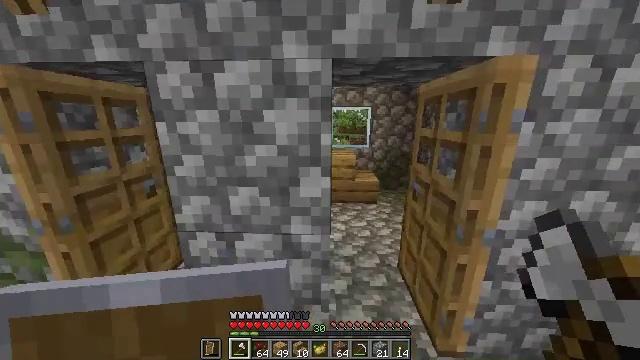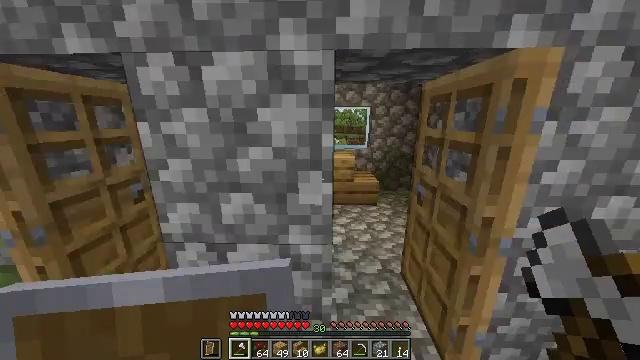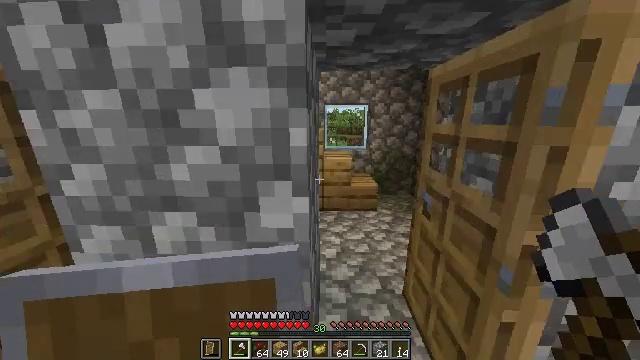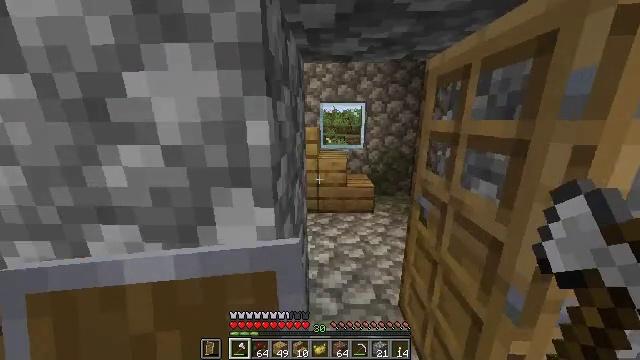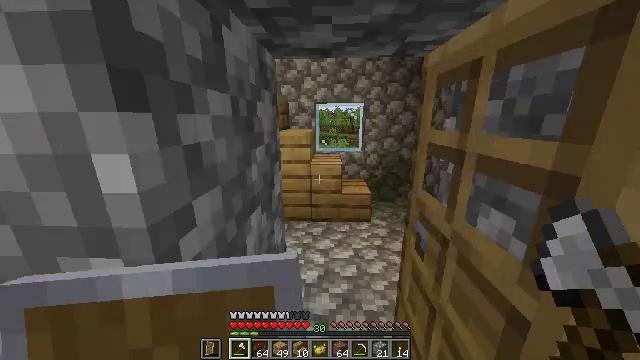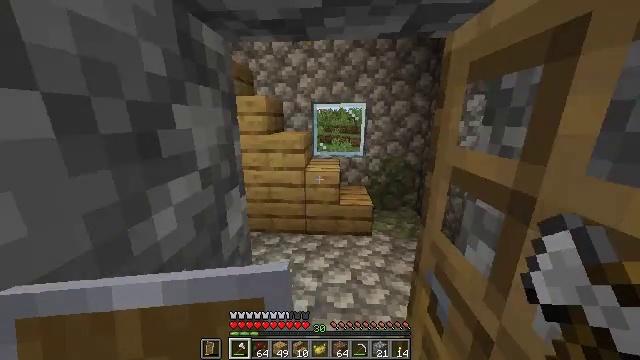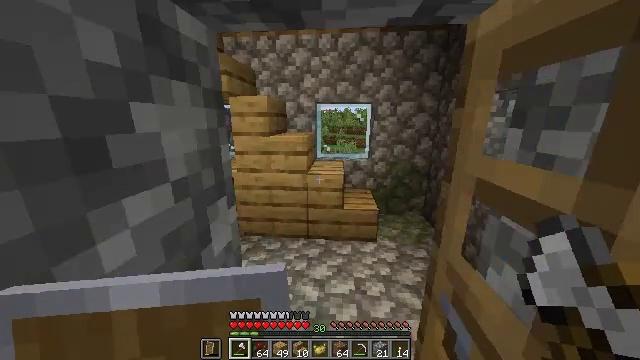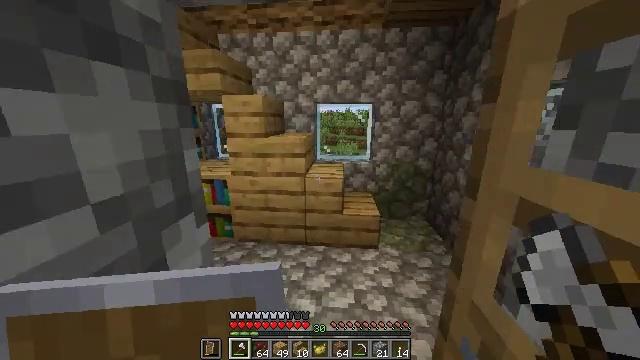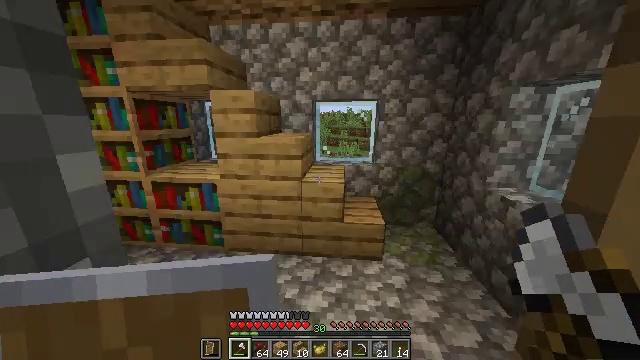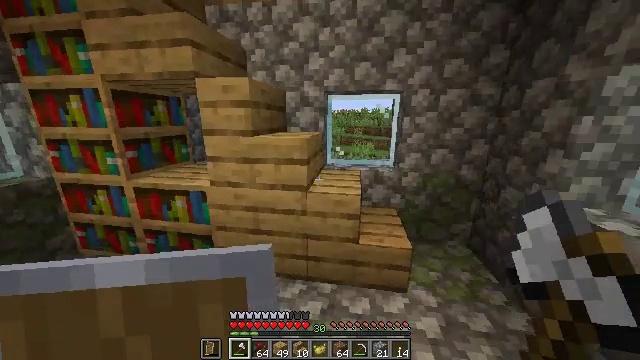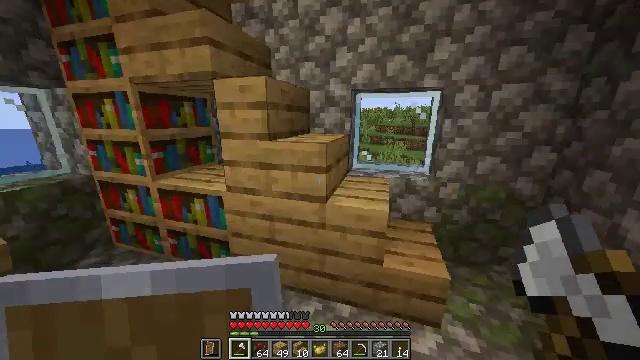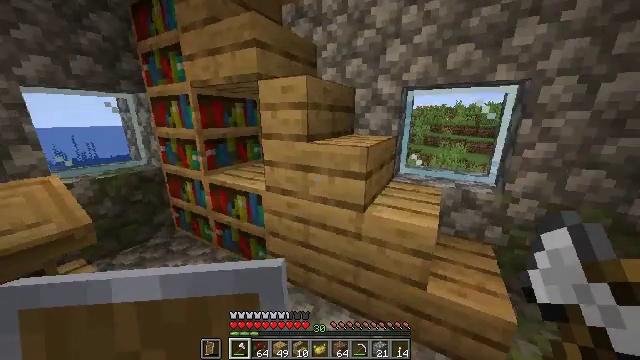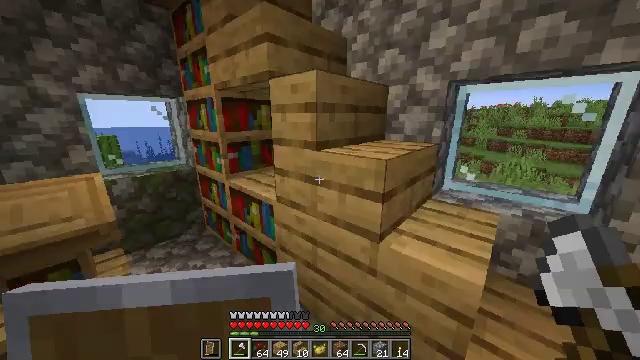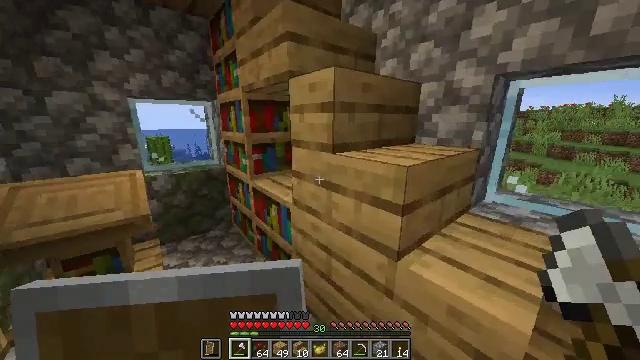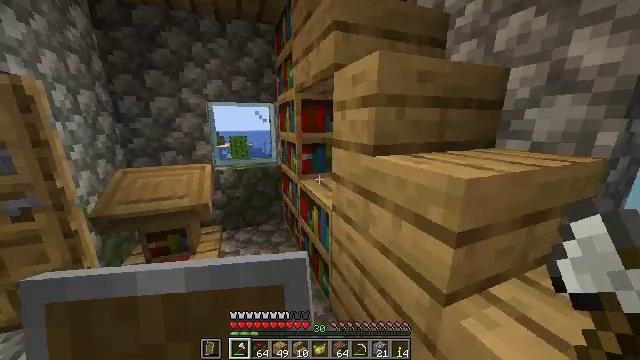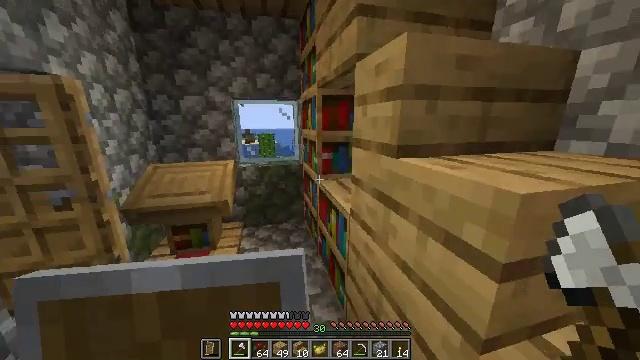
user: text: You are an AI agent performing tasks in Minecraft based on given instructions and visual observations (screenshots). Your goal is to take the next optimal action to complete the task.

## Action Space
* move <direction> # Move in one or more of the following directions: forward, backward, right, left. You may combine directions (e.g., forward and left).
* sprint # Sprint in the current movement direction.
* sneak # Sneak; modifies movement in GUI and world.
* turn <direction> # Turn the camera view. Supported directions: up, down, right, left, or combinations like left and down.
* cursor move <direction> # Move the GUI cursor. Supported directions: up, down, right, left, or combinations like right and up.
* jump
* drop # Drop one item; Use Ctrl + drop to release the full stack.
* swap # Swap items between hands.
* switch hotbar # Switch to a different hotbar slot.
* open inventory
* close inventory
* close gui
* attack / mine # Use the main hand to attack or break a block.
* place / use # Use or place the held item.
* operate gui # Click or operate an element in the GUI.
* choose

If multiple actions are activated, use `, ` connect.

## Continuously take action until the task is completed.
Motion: motion action
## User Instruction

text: Destroy the bookshelf.
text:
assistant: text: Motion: move forward and move right
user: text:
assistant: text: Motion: move forward and move right
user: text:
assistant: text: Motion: move forward and move right
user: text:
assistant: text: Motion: move forward
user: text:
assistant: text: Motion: move forward, turn left
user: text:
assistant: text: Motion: move forward, turn left
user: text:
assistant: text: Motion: move forward
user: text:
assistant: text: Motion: move forward
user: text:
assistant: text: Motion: move forward, turn left
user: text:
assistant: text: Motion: move forward and move right, turn left
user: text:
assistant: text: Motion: move forward and move right, turn left
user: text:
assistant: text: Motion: move forward and move right, turn left
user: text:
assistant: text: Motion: move forward and move right, turn left
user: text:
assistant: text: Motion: move forward, turn left
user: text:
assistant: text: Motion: move left, turn left
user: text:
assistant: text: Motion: move left, turn right and down
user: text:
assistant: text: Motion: move left, turn right and down
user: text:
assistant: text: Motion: move left, turn right and down
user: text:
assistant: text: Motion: move forward and move left, turn right and down
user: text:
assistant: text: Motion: move forward and move left, turn right and down
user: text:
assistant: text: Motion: move forward and move left, turn right and down, attack / mine
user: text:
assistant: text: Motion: move forward and move left, turn right and down, attack / mine
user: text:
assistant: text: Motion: turn right and down, attack / mine
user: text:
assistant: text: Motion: turn right and down, attack / mine
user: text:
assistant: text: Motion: turn right, attack / mine
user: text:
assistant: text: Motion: attack / mine
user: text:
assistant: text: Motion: attack / mine
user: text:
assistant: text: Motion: attack / mine
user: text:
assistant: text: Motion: attack / mine
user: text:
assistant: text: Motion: attack / mine